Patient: sex F, age 65
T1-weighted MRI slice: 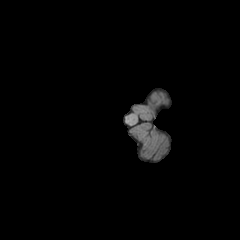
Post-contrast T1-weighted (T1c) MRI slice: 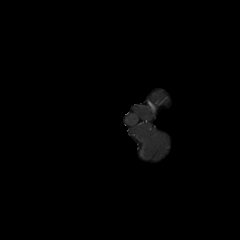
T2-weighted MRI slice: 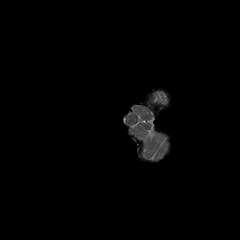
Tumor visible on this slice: no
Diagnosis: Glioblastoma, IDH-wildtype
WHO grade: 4